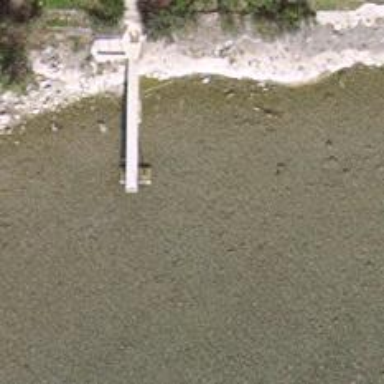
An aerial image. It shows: Man-made pier.